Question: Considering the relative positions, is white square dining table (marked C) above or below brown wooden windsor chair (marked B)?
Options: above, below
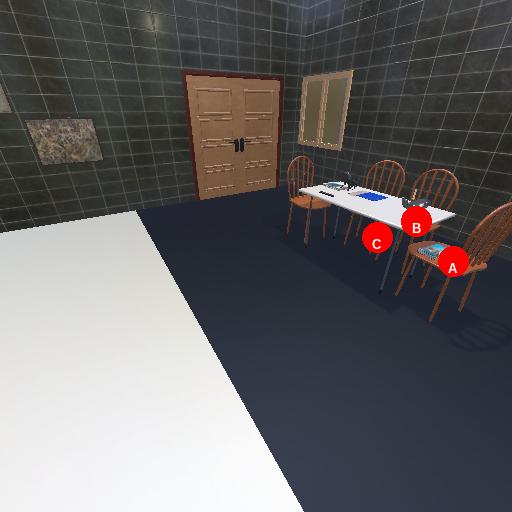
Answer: above